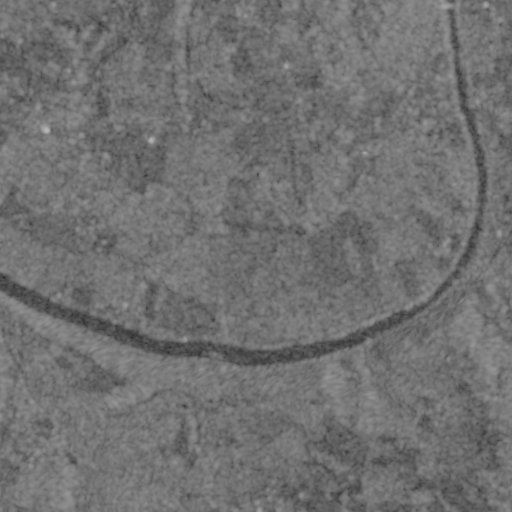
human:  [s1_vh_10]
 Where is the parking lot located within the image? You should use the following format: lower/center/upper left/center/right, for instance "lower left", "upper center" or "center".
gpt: The parking lot is located in the upper left of the image.
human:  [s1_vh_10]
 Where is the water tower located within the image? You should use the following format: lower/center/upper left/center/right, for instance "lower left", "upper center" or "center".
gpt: The water tower is located in the lower right of the image.
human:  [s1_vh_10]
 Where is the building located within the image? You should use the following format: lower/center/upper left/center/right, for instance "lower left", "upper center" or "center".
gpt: There is no building in the image.

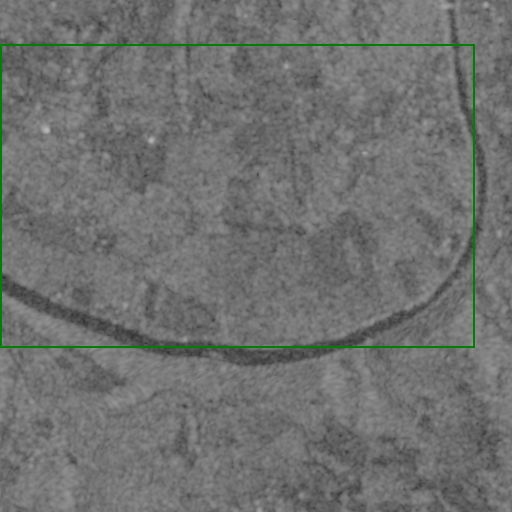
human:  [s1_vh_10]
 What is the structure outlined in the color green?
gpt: The structure outlined in green is a crop field.
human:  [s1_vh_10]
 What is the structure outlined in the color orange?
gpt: There is no orange outline.